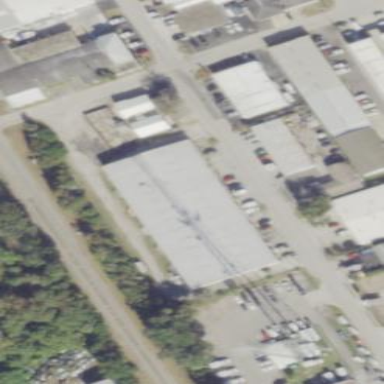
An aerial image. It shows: Commercial building.